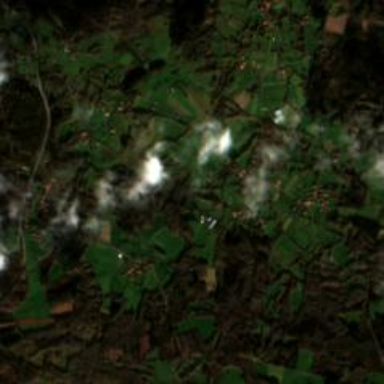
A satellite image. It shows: Small hamlet.